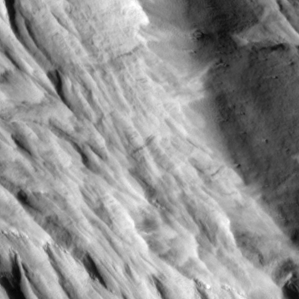
Label: non_frost